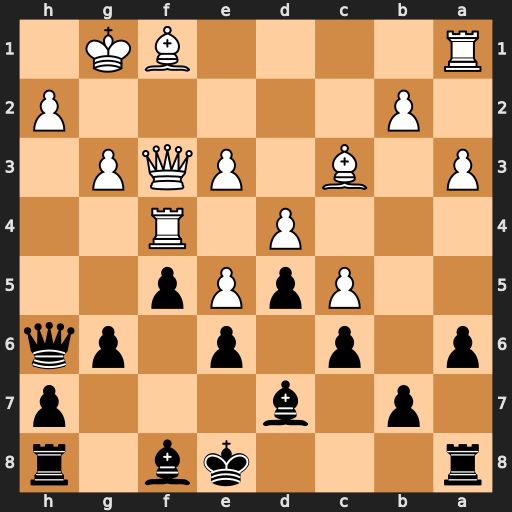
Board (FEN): r3kb1r/1p1b3p/p1p1p1pq/2PpPp2/3P1R2/P1B1PQP1/1P5P/R4BK1
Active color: b
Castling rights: kq
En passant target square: -
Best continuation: g5 Qd1 gxf4